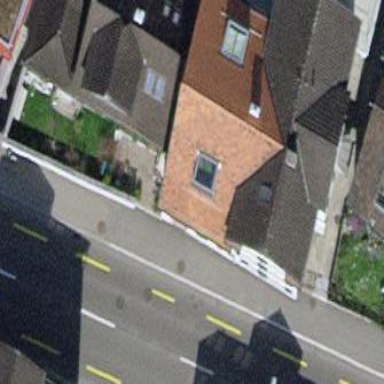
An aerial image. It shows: Building with roof oriented across.